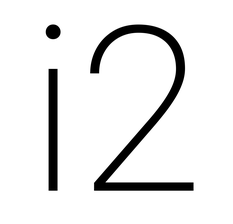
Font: Roboto_ExtraLight